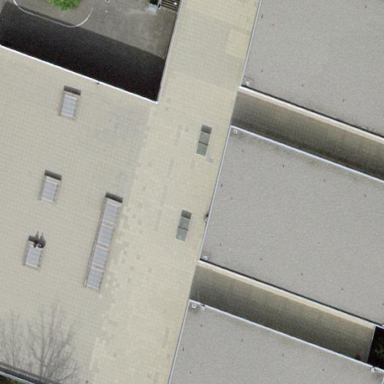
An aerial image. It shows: School building.